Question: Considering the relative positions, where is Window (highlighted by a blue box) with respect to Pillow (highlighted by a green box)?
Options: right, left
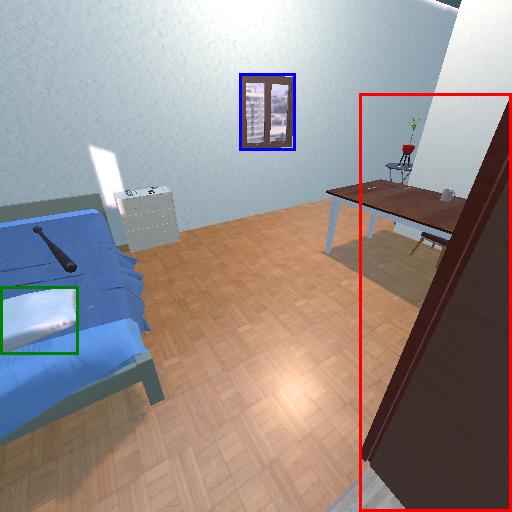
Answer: right